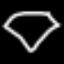
Label: diamond